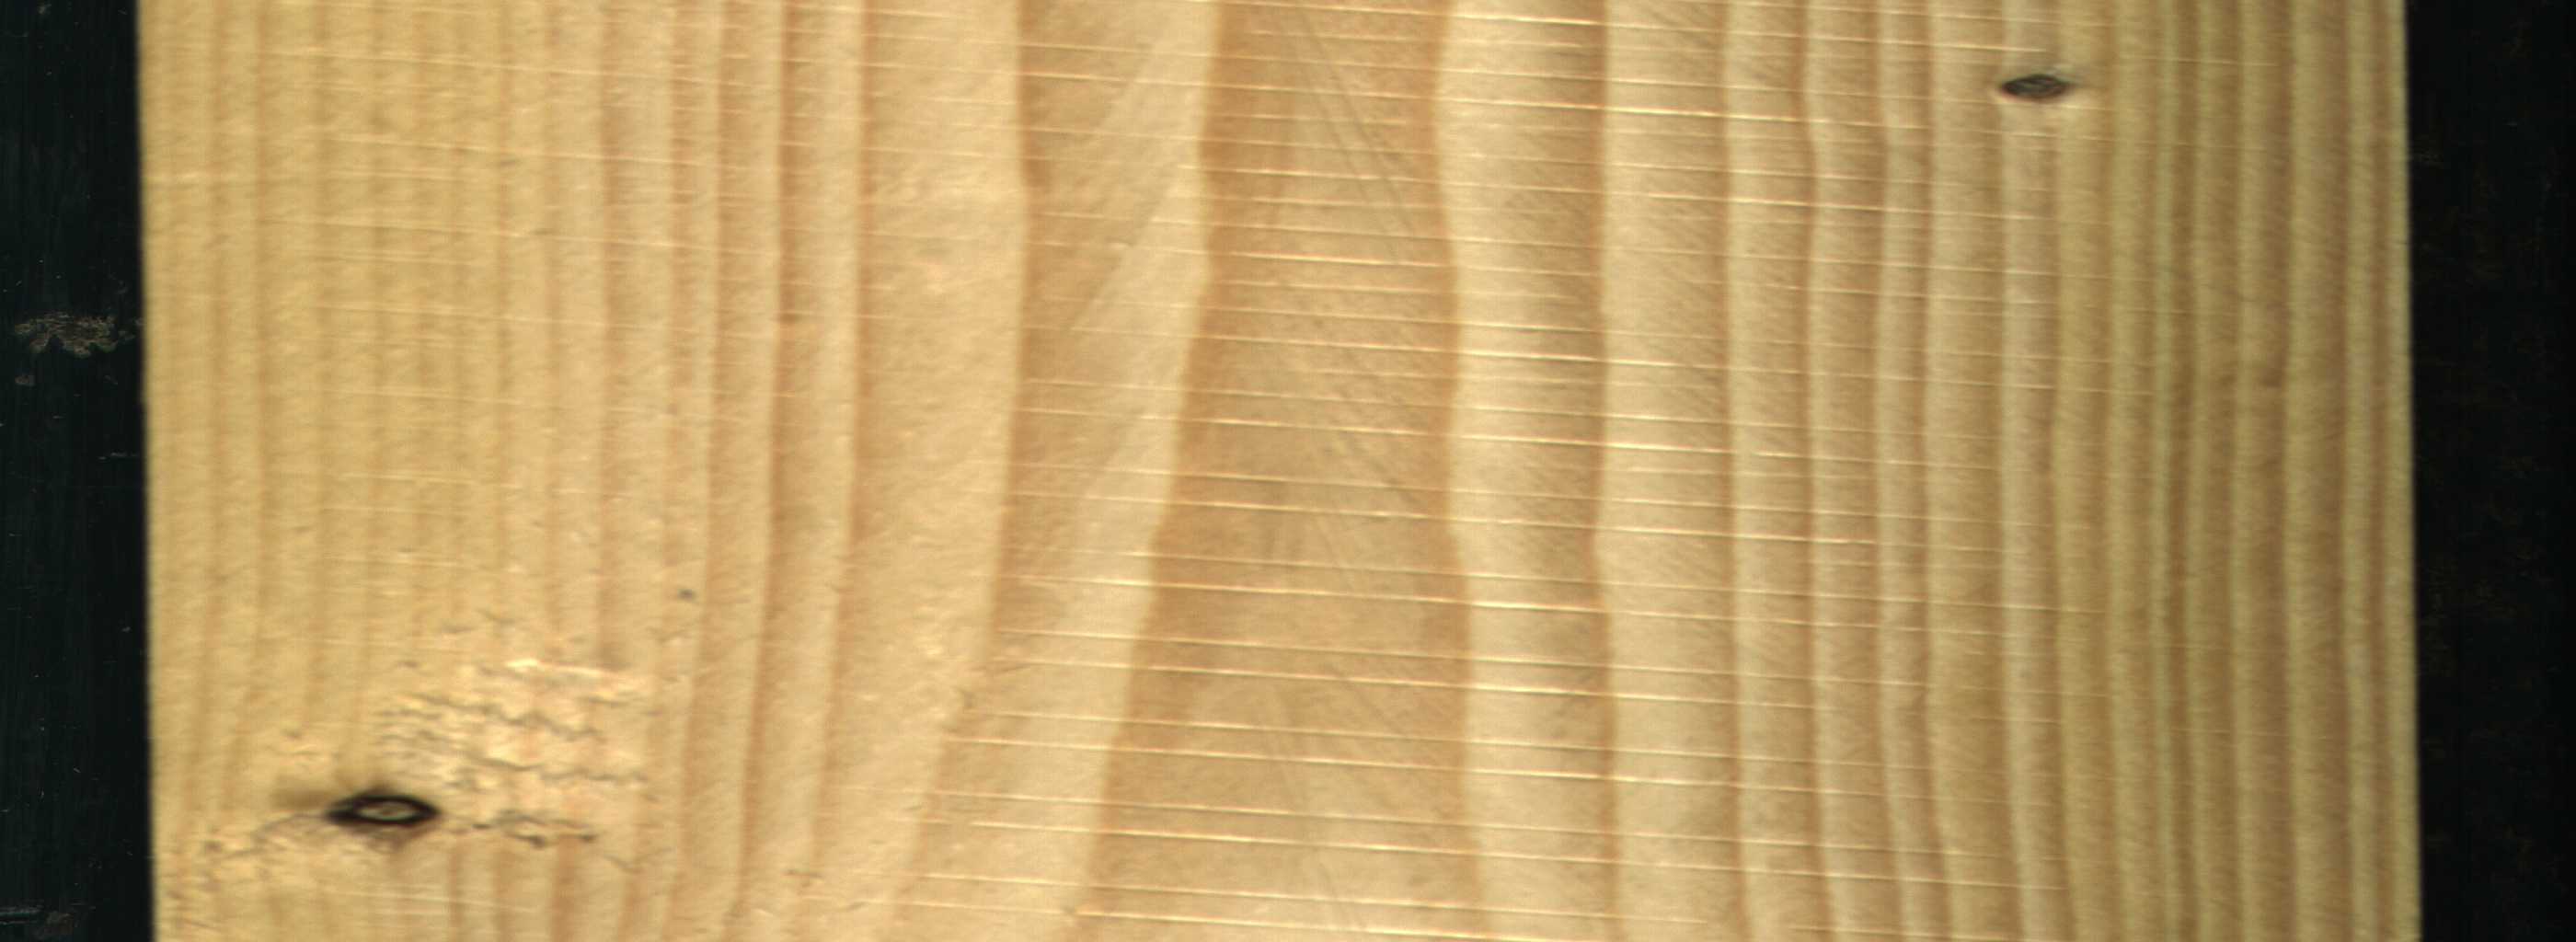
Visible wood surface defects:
Dead_Knot
Live_Knot